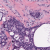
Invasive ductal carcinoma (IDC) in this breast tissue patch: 1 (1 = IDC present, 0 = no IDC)